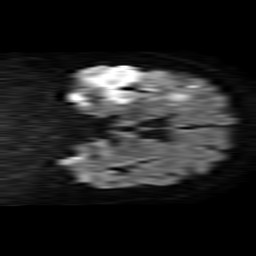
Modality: TRACE
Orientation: coronal
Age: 67
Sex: female
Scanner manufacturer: philips
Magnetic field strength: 1.5 T
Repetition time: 3.879 s
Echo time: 0.09873 s